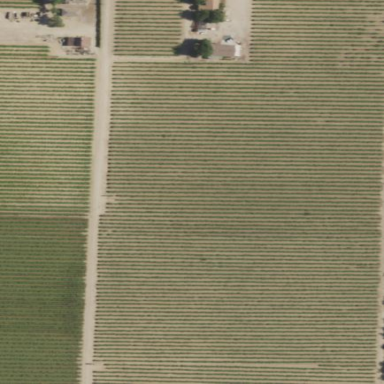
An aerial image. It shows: Vineyard.